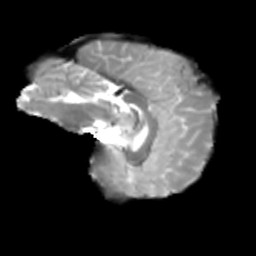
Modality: T2w
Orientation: sagittal
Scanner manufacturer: siemens
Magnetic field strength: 3 T
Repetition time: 4 s
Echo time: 0.0594 s